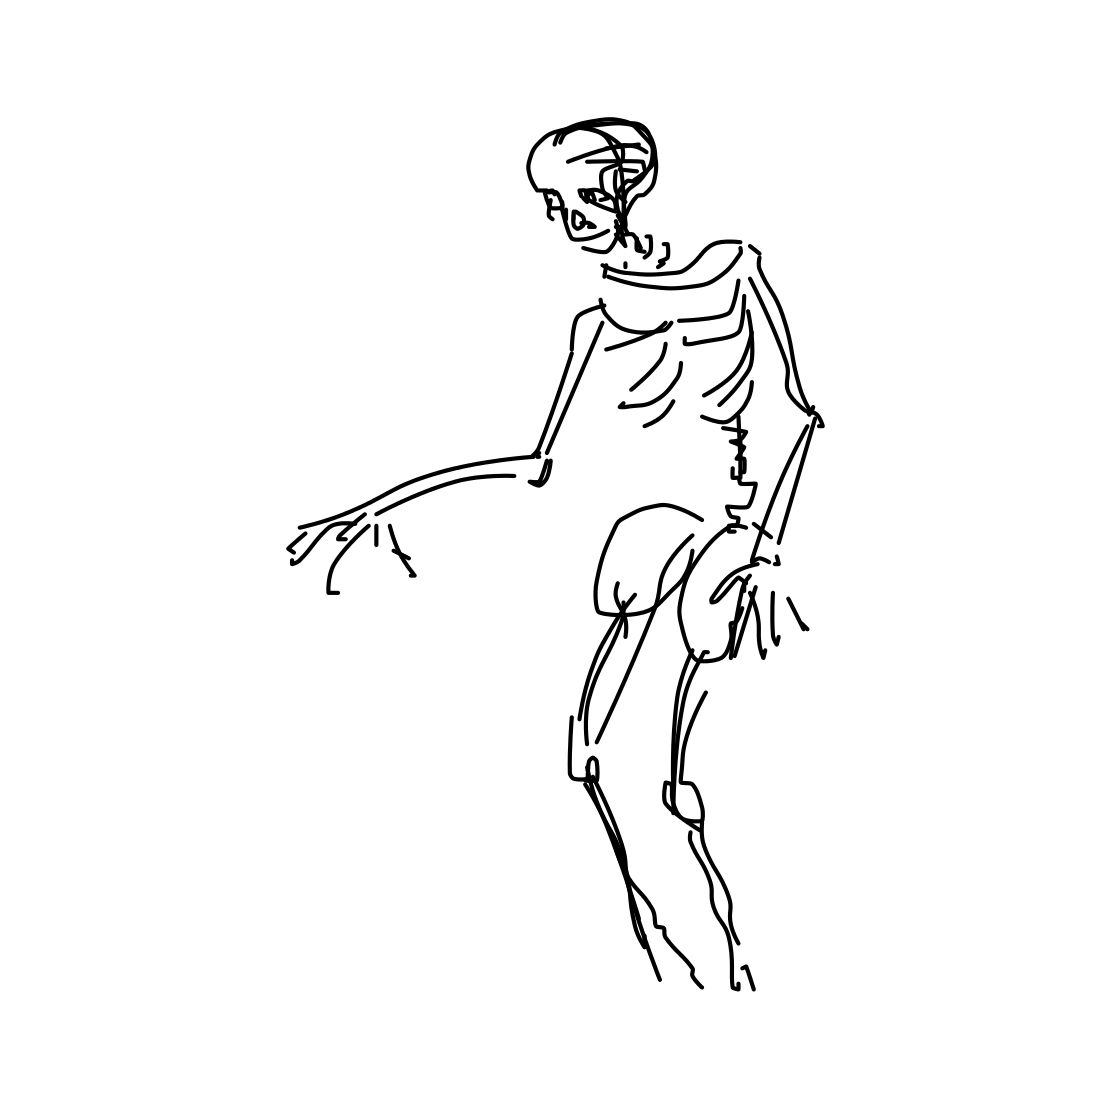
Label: human-skeleton